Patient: sex M, age 70
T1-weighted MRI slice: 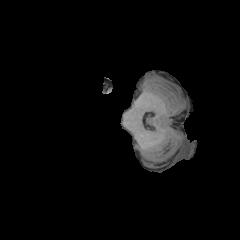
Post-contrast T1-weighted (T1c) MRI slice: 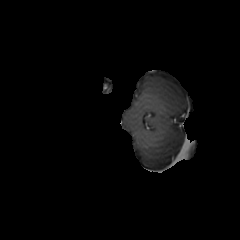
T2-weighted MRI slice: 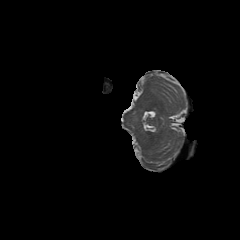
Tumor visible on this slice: no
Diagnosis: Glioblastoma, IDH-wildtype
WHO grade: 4